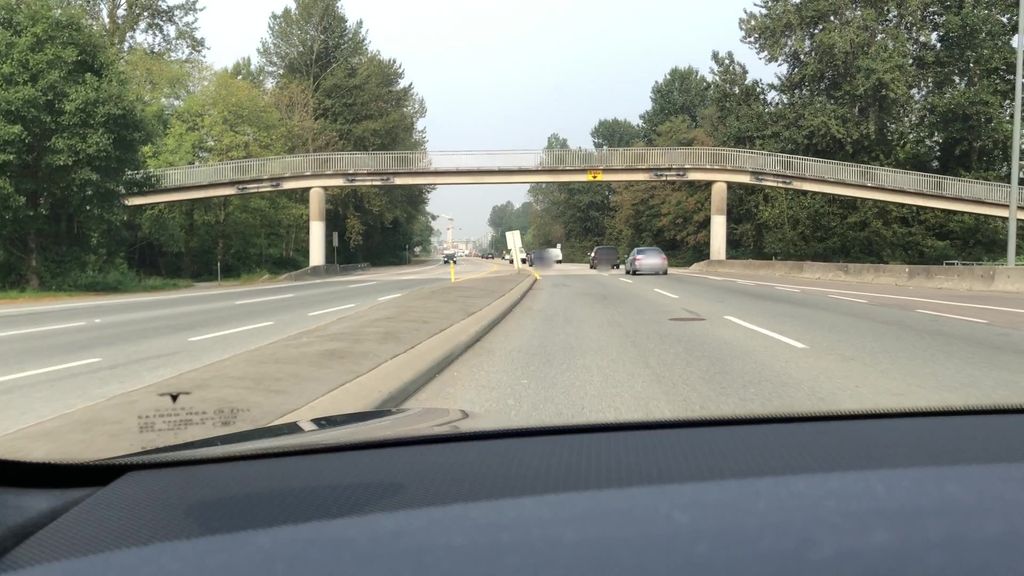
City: vancouver